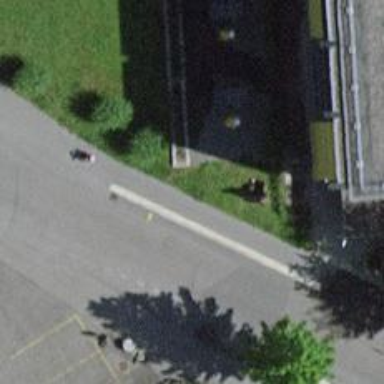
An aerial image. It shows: Bus stop with platform for public transport.